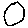
Label: circle